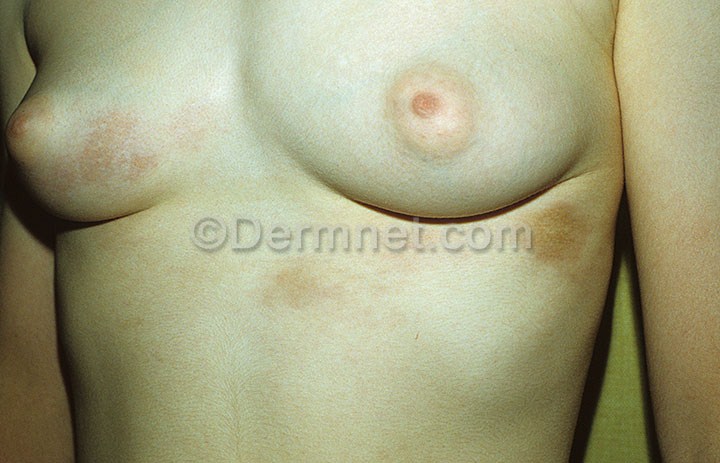
Disease: Lupus and other Connective Tissue diseases